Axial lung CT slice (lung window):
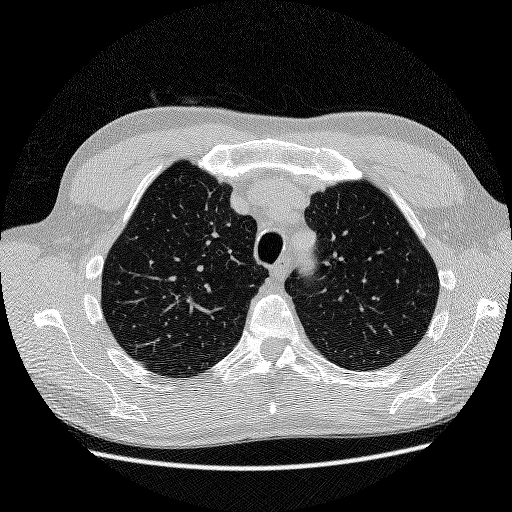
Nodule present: no